Field crop: tomato
Growth stage: 1
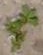
Species: portulaca